【题型】填空题　【知识点】平面几何　【难度】easy
如图所示，$\triangle A'B'O'$ 是利用斜二测画法画出的 $\triangle ABO$ 的直观图，已知 $A'B' \parallel y'$ 轴，$O'B' = 4$ 且 $\triangle ABO$ 的面积为 16，则 $AO$ 的长为$\underline{\quad\quad}$。

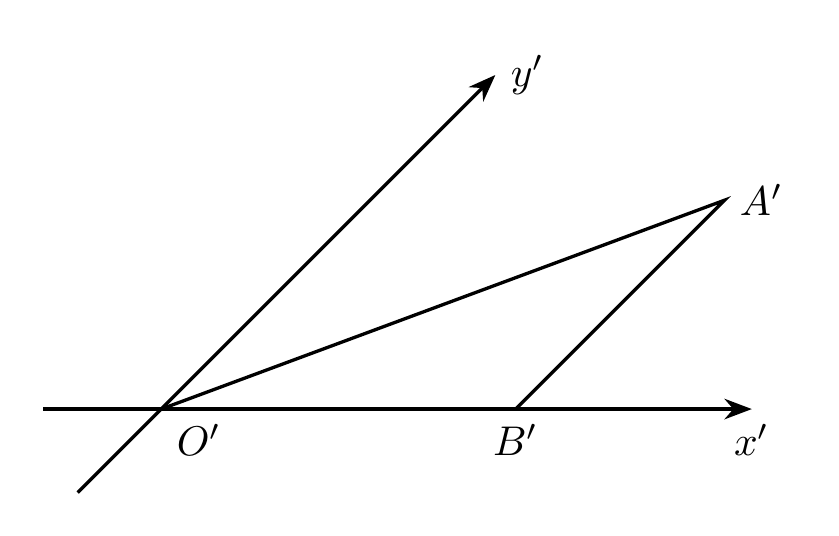
【解答】
【答案】$4\sqrt{5}$

【知识点】由直观图还原几何图形、斜二测画法中有关量的计算

【分析】利用斜二测画法的性质，再结合勾股定理即可计算。

【详解】由 $A'B' \parallel y'$，可知在原平面图 $\triangle ABO$ 中，$AB \perp OB$，

因为 $OB = O'B' = 4$，$S_{\triangle ABO} = \dfrac{1}{2}AB \cdot OB = 16 \implies AB = 8$，

所以 $AO = \sqrt{8^2 + 4^2} = 4\sqrt{5}$，

故答案为：$4\sqrt{5}$。